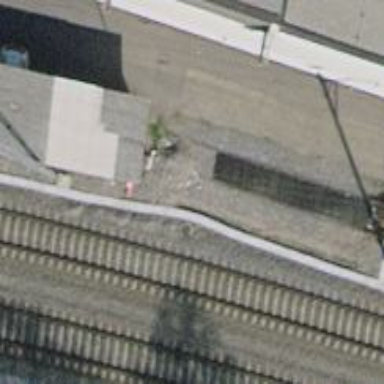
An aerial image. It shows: Railway buffer stop.